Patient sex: M
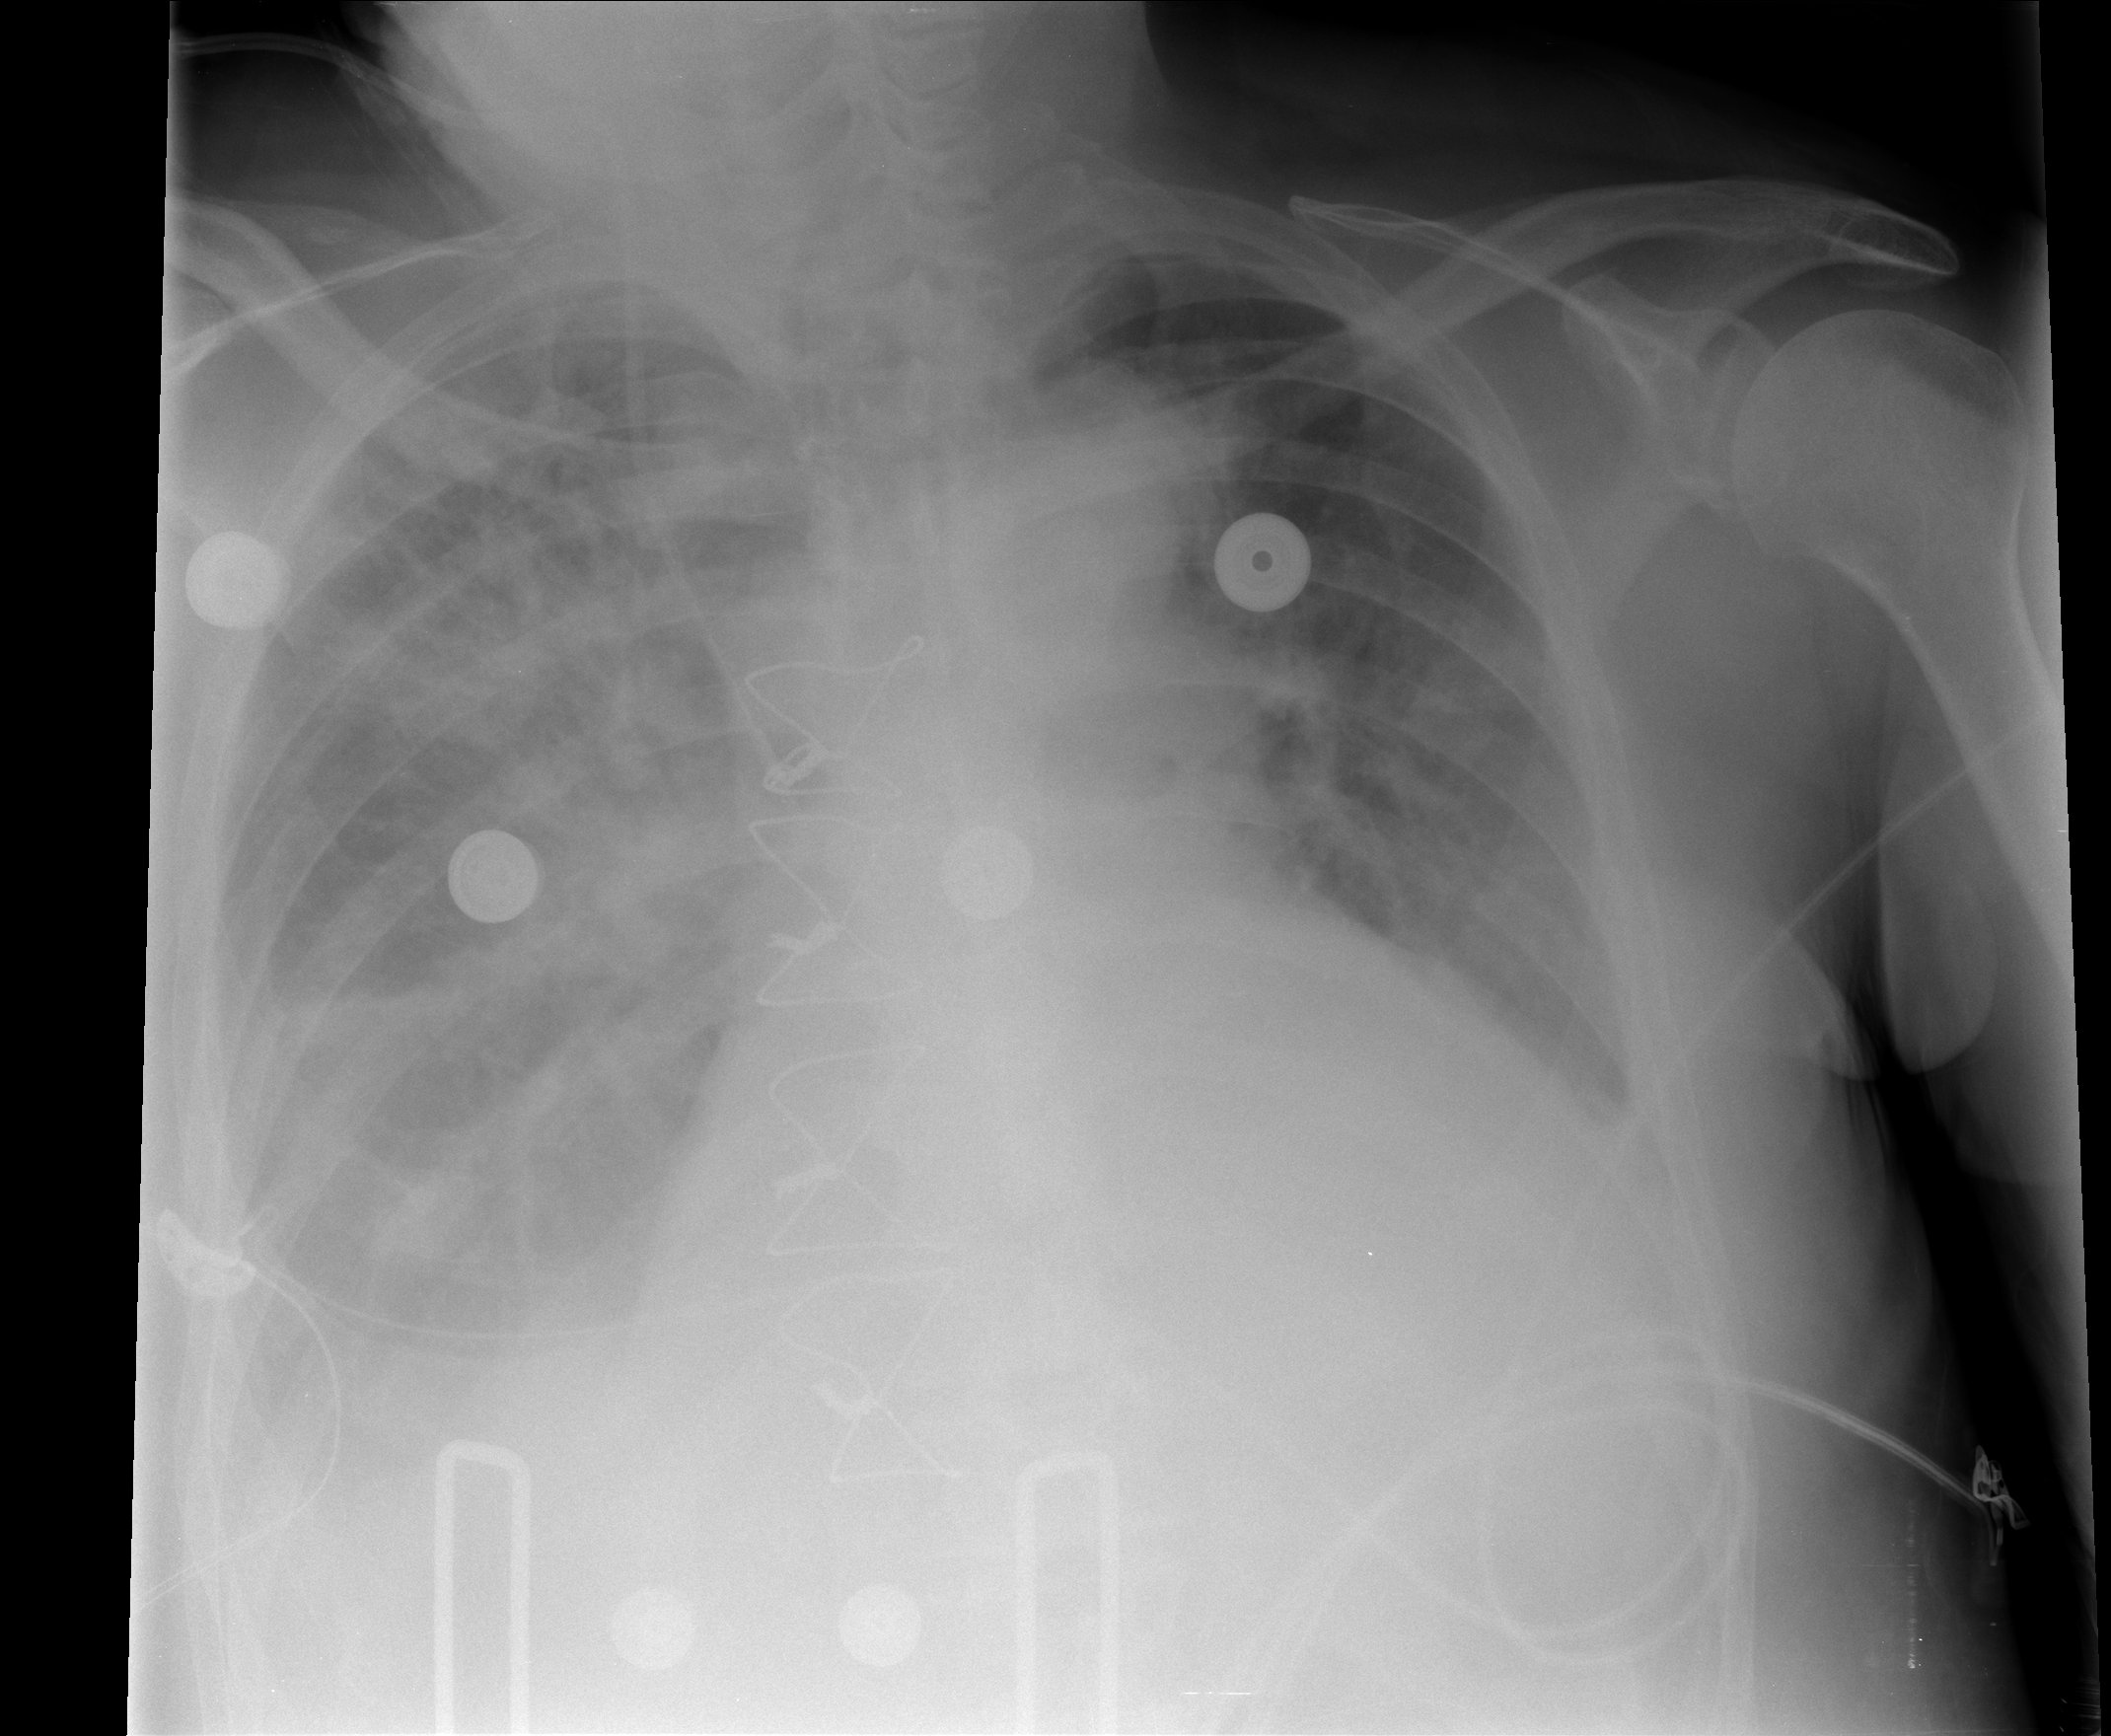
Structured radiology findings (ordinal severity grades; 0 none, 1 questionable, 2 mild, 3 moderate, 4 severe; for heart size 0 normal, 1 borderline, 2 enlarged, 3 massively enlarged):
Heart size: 2
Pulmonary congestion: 3
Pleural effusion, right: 3
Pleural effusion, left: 2
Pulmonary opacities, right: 3
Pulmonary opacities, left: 2
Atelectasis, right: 3
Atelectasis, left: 2